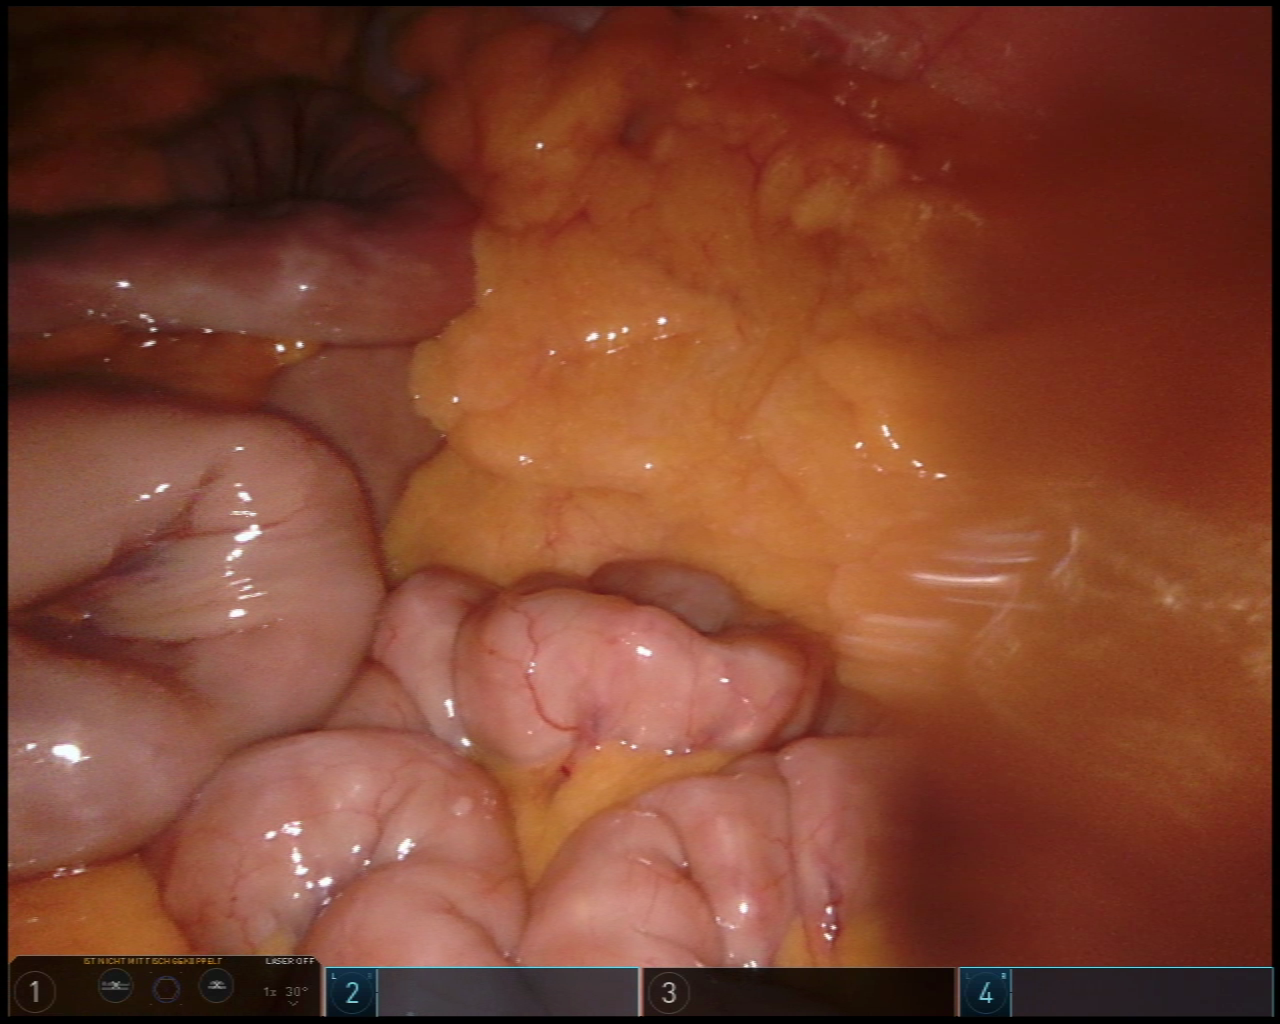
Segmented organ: small_intestine
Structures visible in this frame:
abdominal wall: no
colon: yes
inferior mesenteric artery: no
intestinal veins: no
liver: no
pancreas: no
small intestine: yes
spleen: no
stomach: no
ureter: no
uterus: no
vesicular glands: no